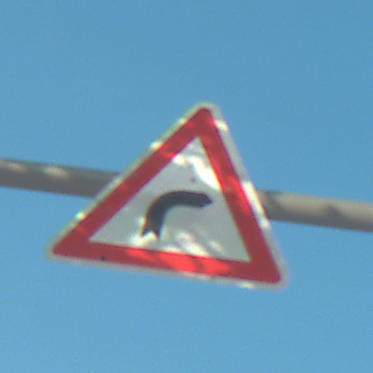
Verkehrszeichen: KurveRechts
Umgebung: Outdoor, RoadRail
Tageszeit: SunriseSunset
Wetter: PartlyCloudy
Licht: Natural
Jahreszeit: NotSpecified
Kontrast: HighContrast